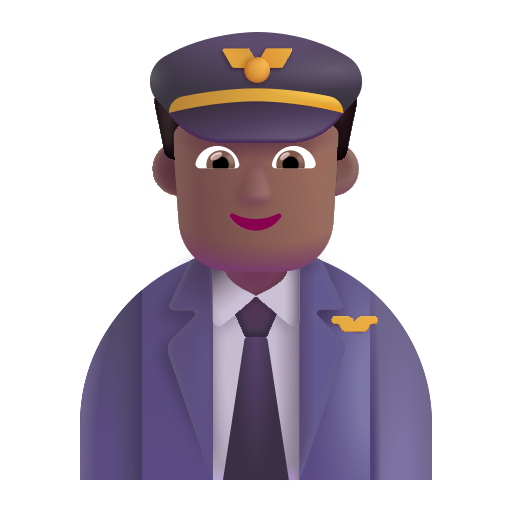
man pilot color  dark